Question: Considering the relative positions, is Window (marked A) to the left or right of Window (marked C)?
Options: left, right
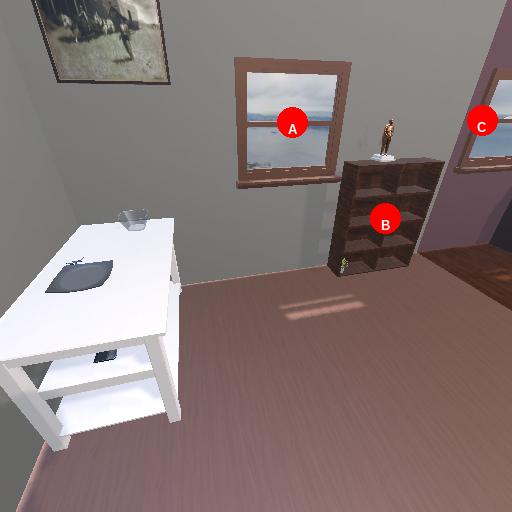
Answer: left